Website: walmart
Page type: customer-info-address
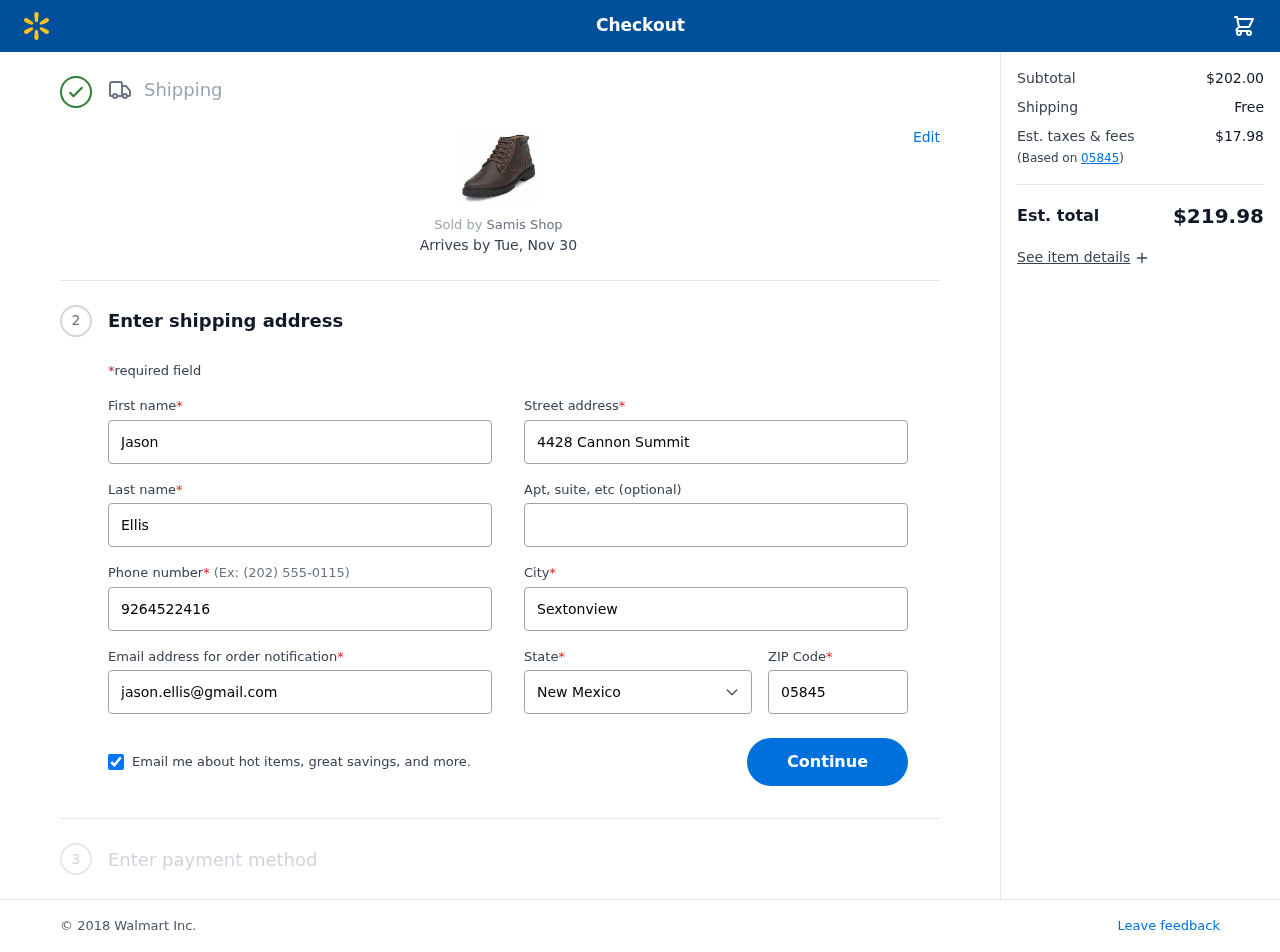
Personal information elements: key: PII_CITY
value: Sextonview
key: PII_EMAIL
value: jason.ellis@gmail.com
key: PII_FIRSTNAME
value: Jason
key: PII_LASTNAME
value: Ellis
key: PII_PHONE
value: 9264522416
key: PII_POSTCODE
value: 05845
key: PII_STATE
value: New Mexico
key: PII_STREET
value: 4428 Cannon Summit
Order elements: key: ORDER_DELIVERY_DATE
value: Tue, Nov 30
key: ORDER_SUBTOTAL
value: $202.00
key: ORDER_SHIPPING_COST
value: Free
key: ORDER_TAX
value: $17.98
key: ORDER_TOTAL
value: $219.98